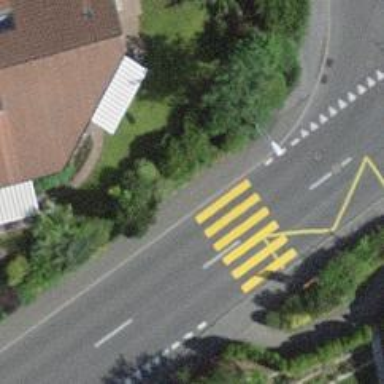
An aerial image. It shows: Uncontrolled crossing on the road.